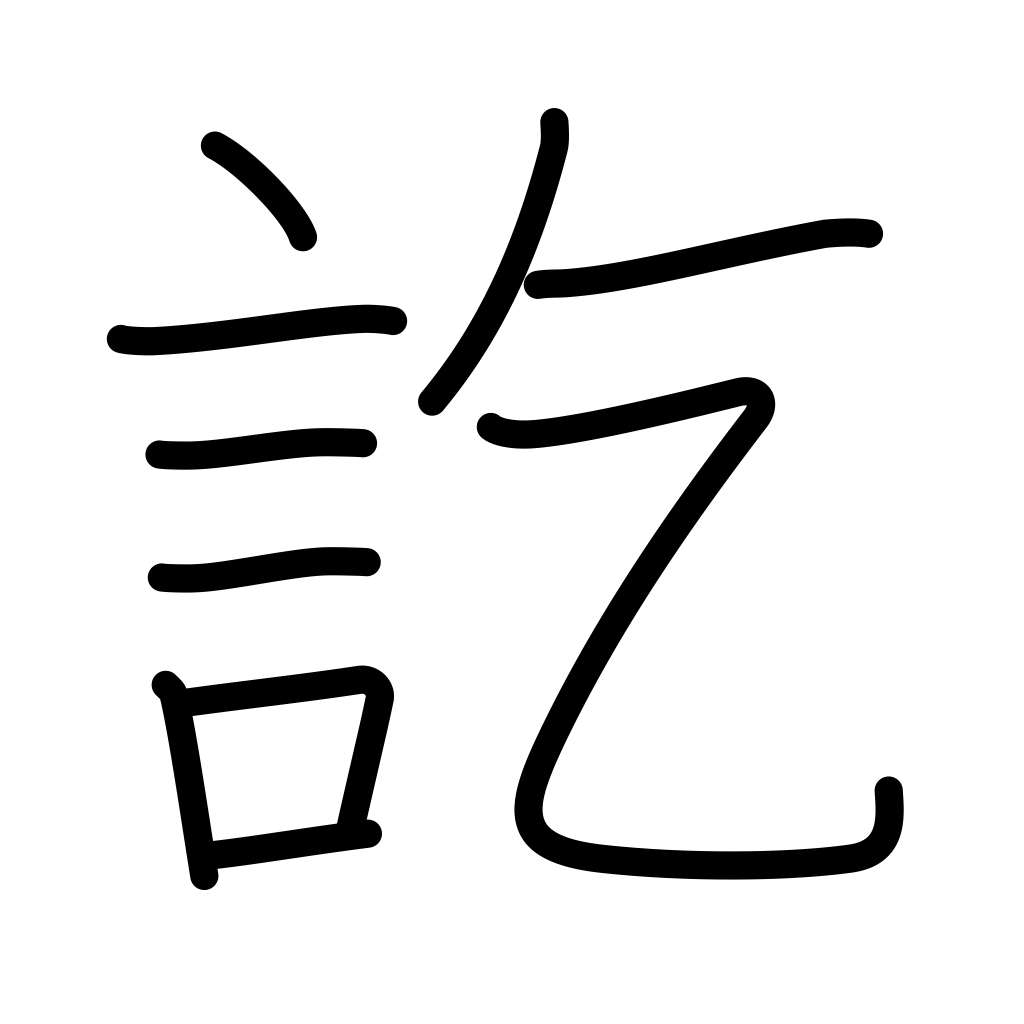
Meaning: come to an end, reach, arrive at, finally